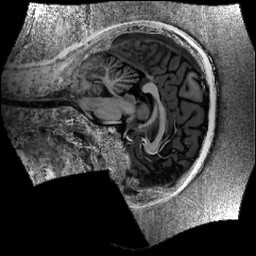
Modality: UNIT1
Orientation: sagittal
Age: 20
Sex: female
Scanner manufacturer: siemens
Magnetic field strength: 6.98 T
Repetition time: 6 s
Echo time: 0.00283 s